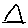
Label: triangle